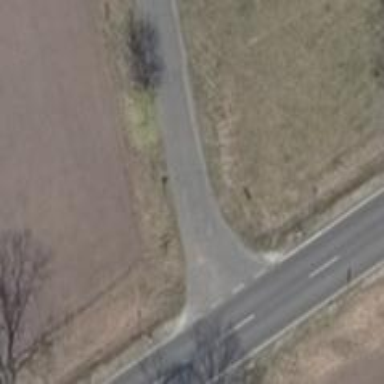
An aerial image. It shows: Road with "give way" sign.